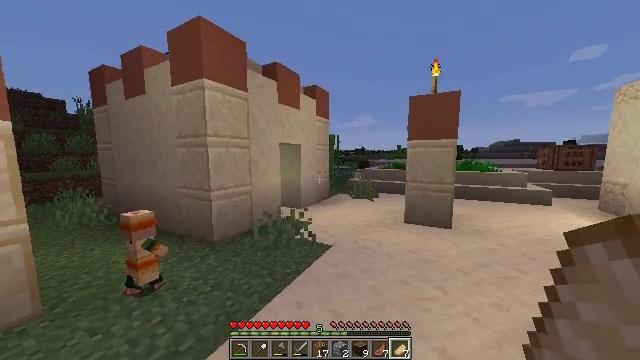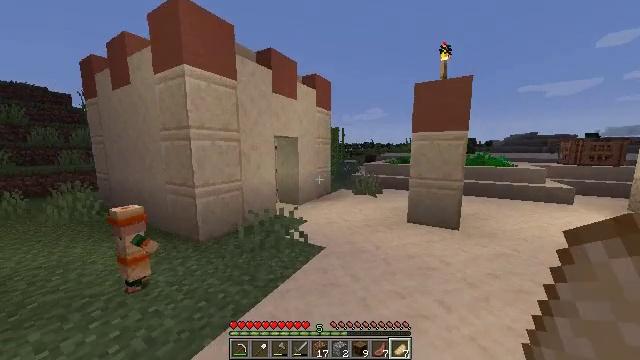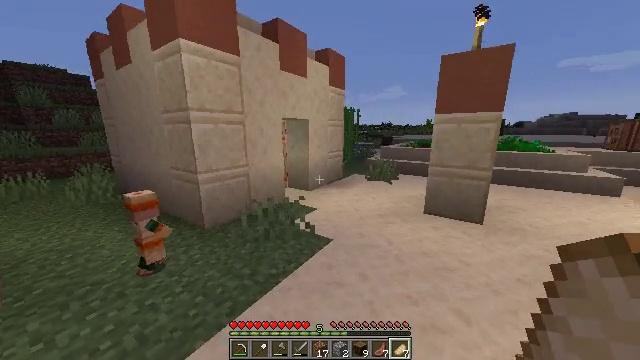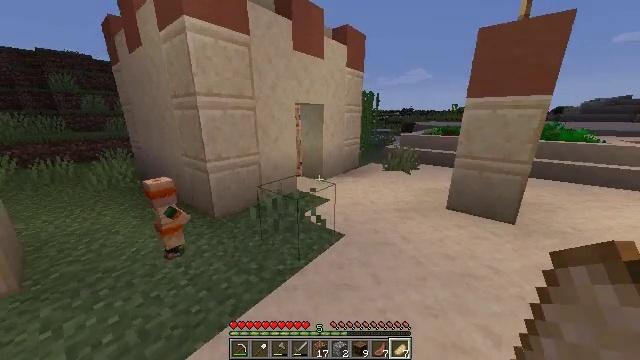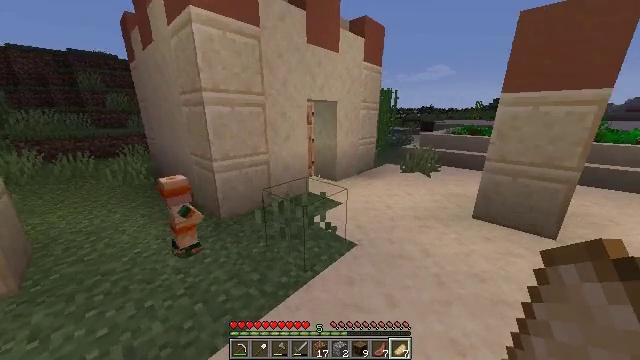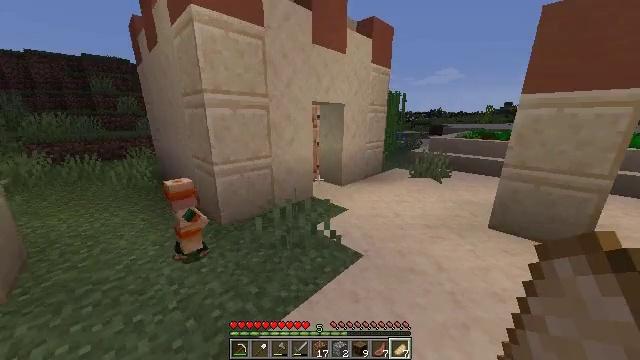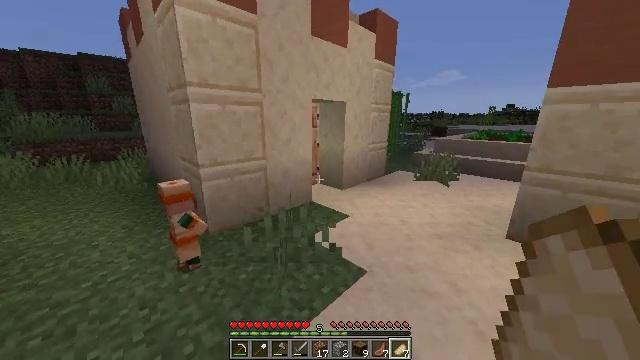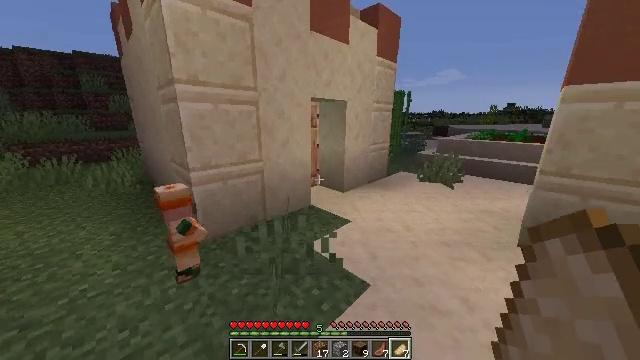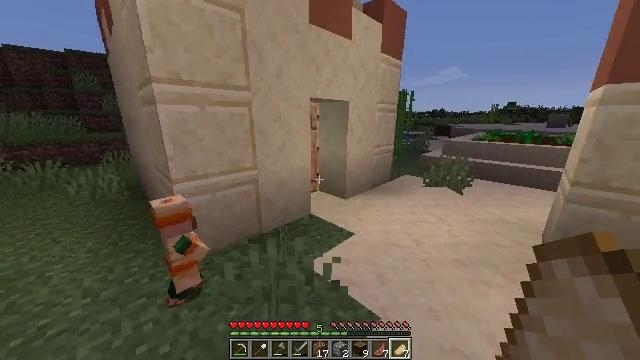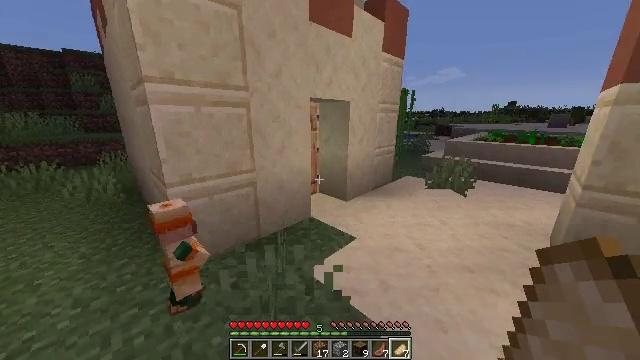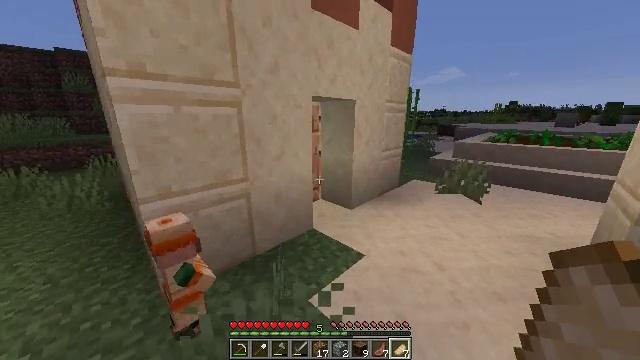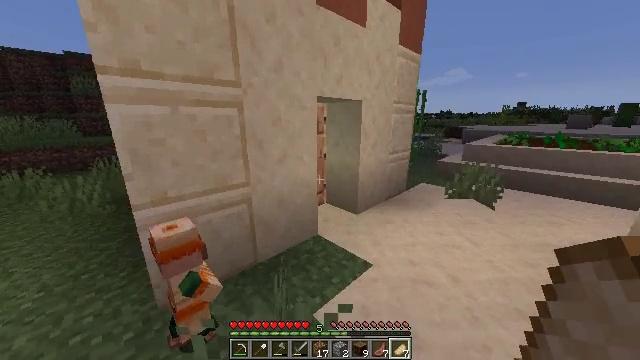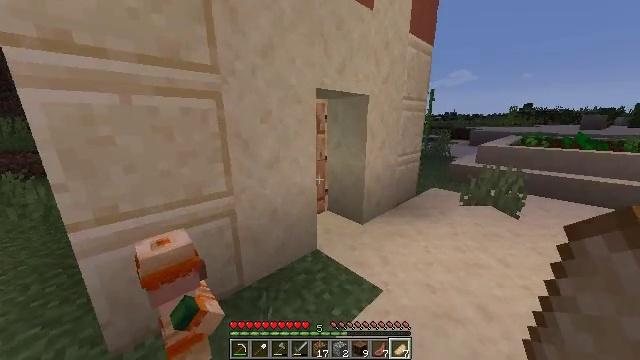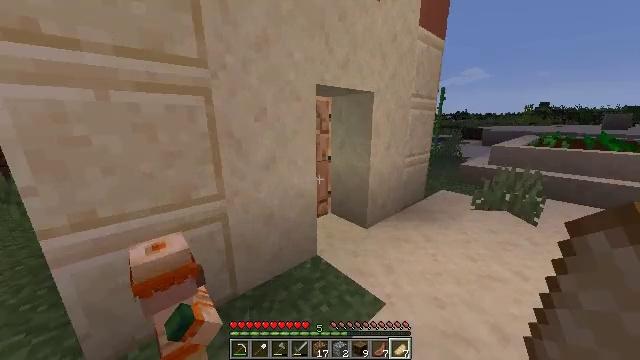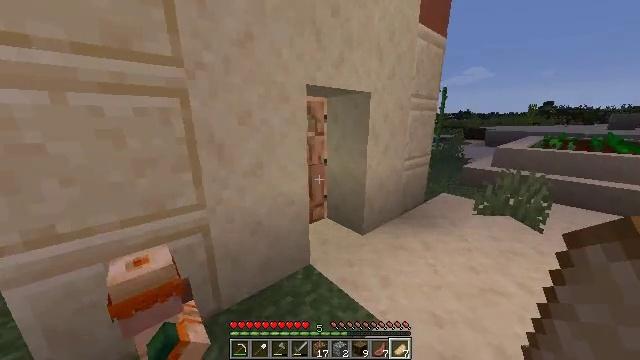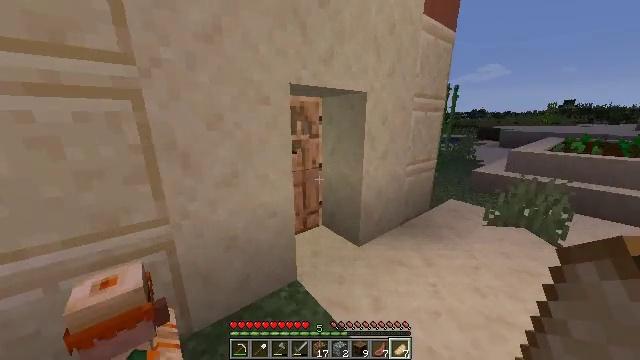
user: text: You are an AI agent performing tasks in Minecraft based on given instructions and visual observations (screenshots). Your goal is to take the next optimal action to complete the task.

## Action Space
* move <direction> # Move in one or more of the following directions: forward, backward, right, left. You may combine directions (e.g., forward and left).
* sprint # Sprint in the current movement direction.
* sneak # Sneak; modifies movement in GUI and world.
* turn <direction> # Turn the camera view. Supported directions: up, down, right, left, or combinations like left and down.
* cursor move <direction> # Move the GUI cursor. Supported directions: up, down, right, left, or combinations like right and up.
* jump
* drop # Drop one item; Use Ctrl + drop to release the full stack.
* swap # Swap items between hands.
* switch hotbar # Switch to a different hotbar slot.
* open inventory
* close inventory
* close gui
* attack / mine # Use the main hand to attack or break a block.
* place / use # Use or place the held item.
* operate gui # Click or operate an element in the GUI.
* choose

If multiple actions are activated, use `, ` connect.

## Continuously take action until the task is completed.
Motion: motion action
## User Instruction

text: Break the hay block to collect it.
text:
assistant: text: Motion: move forward, turn left and down
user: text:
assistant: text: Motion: move forward, turn left and down
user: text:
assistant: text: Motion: move forward, turn left and down
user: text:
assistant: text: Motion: move forward, turn left
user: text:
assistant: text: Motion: move forward, turn left
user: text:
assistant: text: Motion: move forward
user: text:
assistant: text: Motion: move forward
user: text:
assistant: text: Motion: move forward
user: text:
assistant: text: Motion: move forward
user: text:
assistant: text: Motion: move forward
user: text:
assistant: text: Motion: move forward, turn left
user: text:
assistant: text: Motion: move forward and move right
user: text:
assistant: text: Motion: move forward and move right, turn left
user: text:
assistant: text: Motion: move forward and move right
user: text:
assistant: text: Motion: move forward and move right, turn left
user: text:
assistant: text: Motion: move forward and move right, turn left
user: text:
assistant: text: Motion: move forward and move right, turn left
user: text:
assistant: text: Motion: move forward and move right, turn left
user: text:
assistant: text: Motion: move forward, turn left
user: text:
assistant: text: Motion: move forward, turn left
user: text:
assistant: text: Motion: turn left
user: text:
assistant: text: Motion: turn left
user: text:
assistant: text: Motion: use / place
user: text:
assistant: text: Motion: use / place
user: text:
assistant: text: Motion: move forward, use / place
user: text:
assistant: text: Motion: move forward
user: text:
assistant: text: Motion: move forward
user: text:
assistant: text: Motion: move forward, turn up
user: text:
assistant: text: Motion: move forward, turn up
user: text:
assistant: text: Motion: move forward